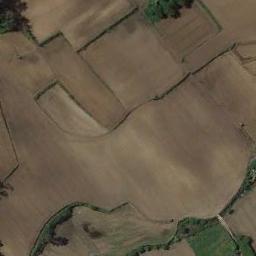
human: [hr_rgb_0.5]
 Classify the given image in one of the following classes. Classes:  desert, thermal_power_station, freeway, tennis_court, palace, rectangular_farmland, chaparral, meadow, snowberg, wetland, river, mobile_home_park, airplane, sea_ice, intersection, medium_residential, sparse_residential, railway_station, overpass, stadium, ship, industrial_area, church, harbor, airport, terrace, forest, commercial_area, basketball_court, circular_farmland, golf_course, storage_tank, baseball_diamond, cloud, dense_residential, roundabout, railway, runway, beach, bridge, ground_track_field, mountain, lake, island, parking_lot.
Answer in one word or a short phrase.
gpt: terrace